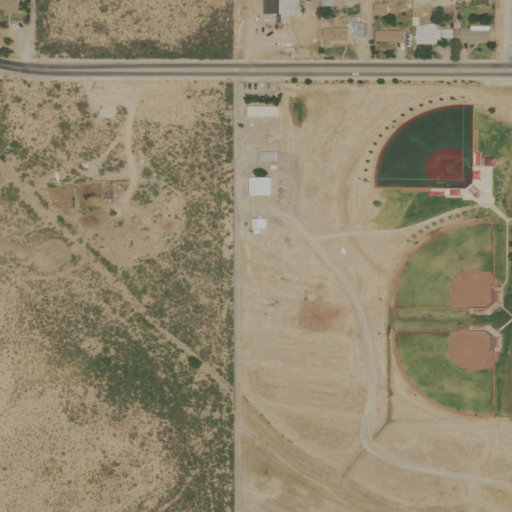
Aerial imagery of valley in New Mexico named Hackberry Draw containing shrub, open development, low intensity development, medium intensity development, woody wetlands, and high intensity development